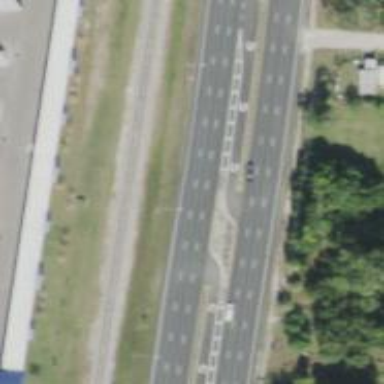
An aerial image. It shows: Primary link highway.